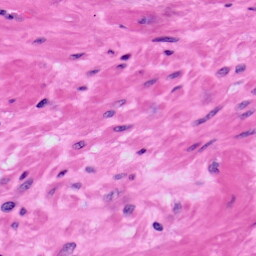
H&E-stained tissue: Prostate